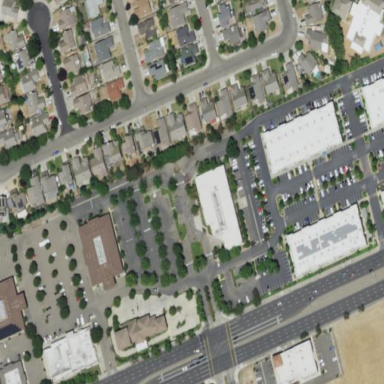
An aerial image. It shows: Commercial area.